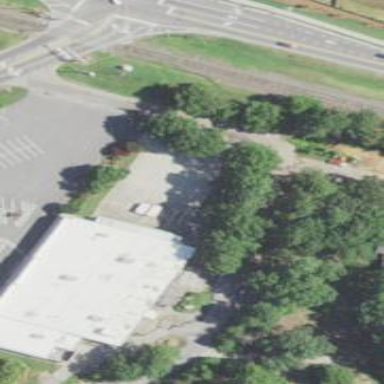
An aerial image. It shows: Storage rental shop.